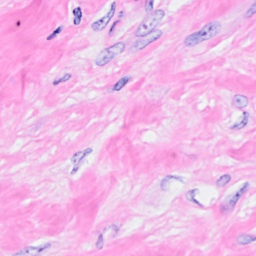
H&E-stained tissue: Breast